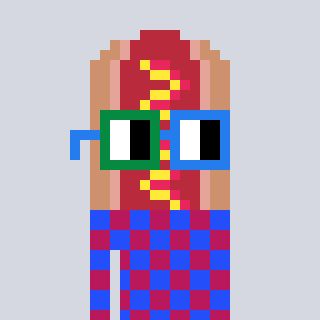
a pixel art character with square green and blue glasses, a hotdog-shaped head and a darkpink-colored body on a cool background